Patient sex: M
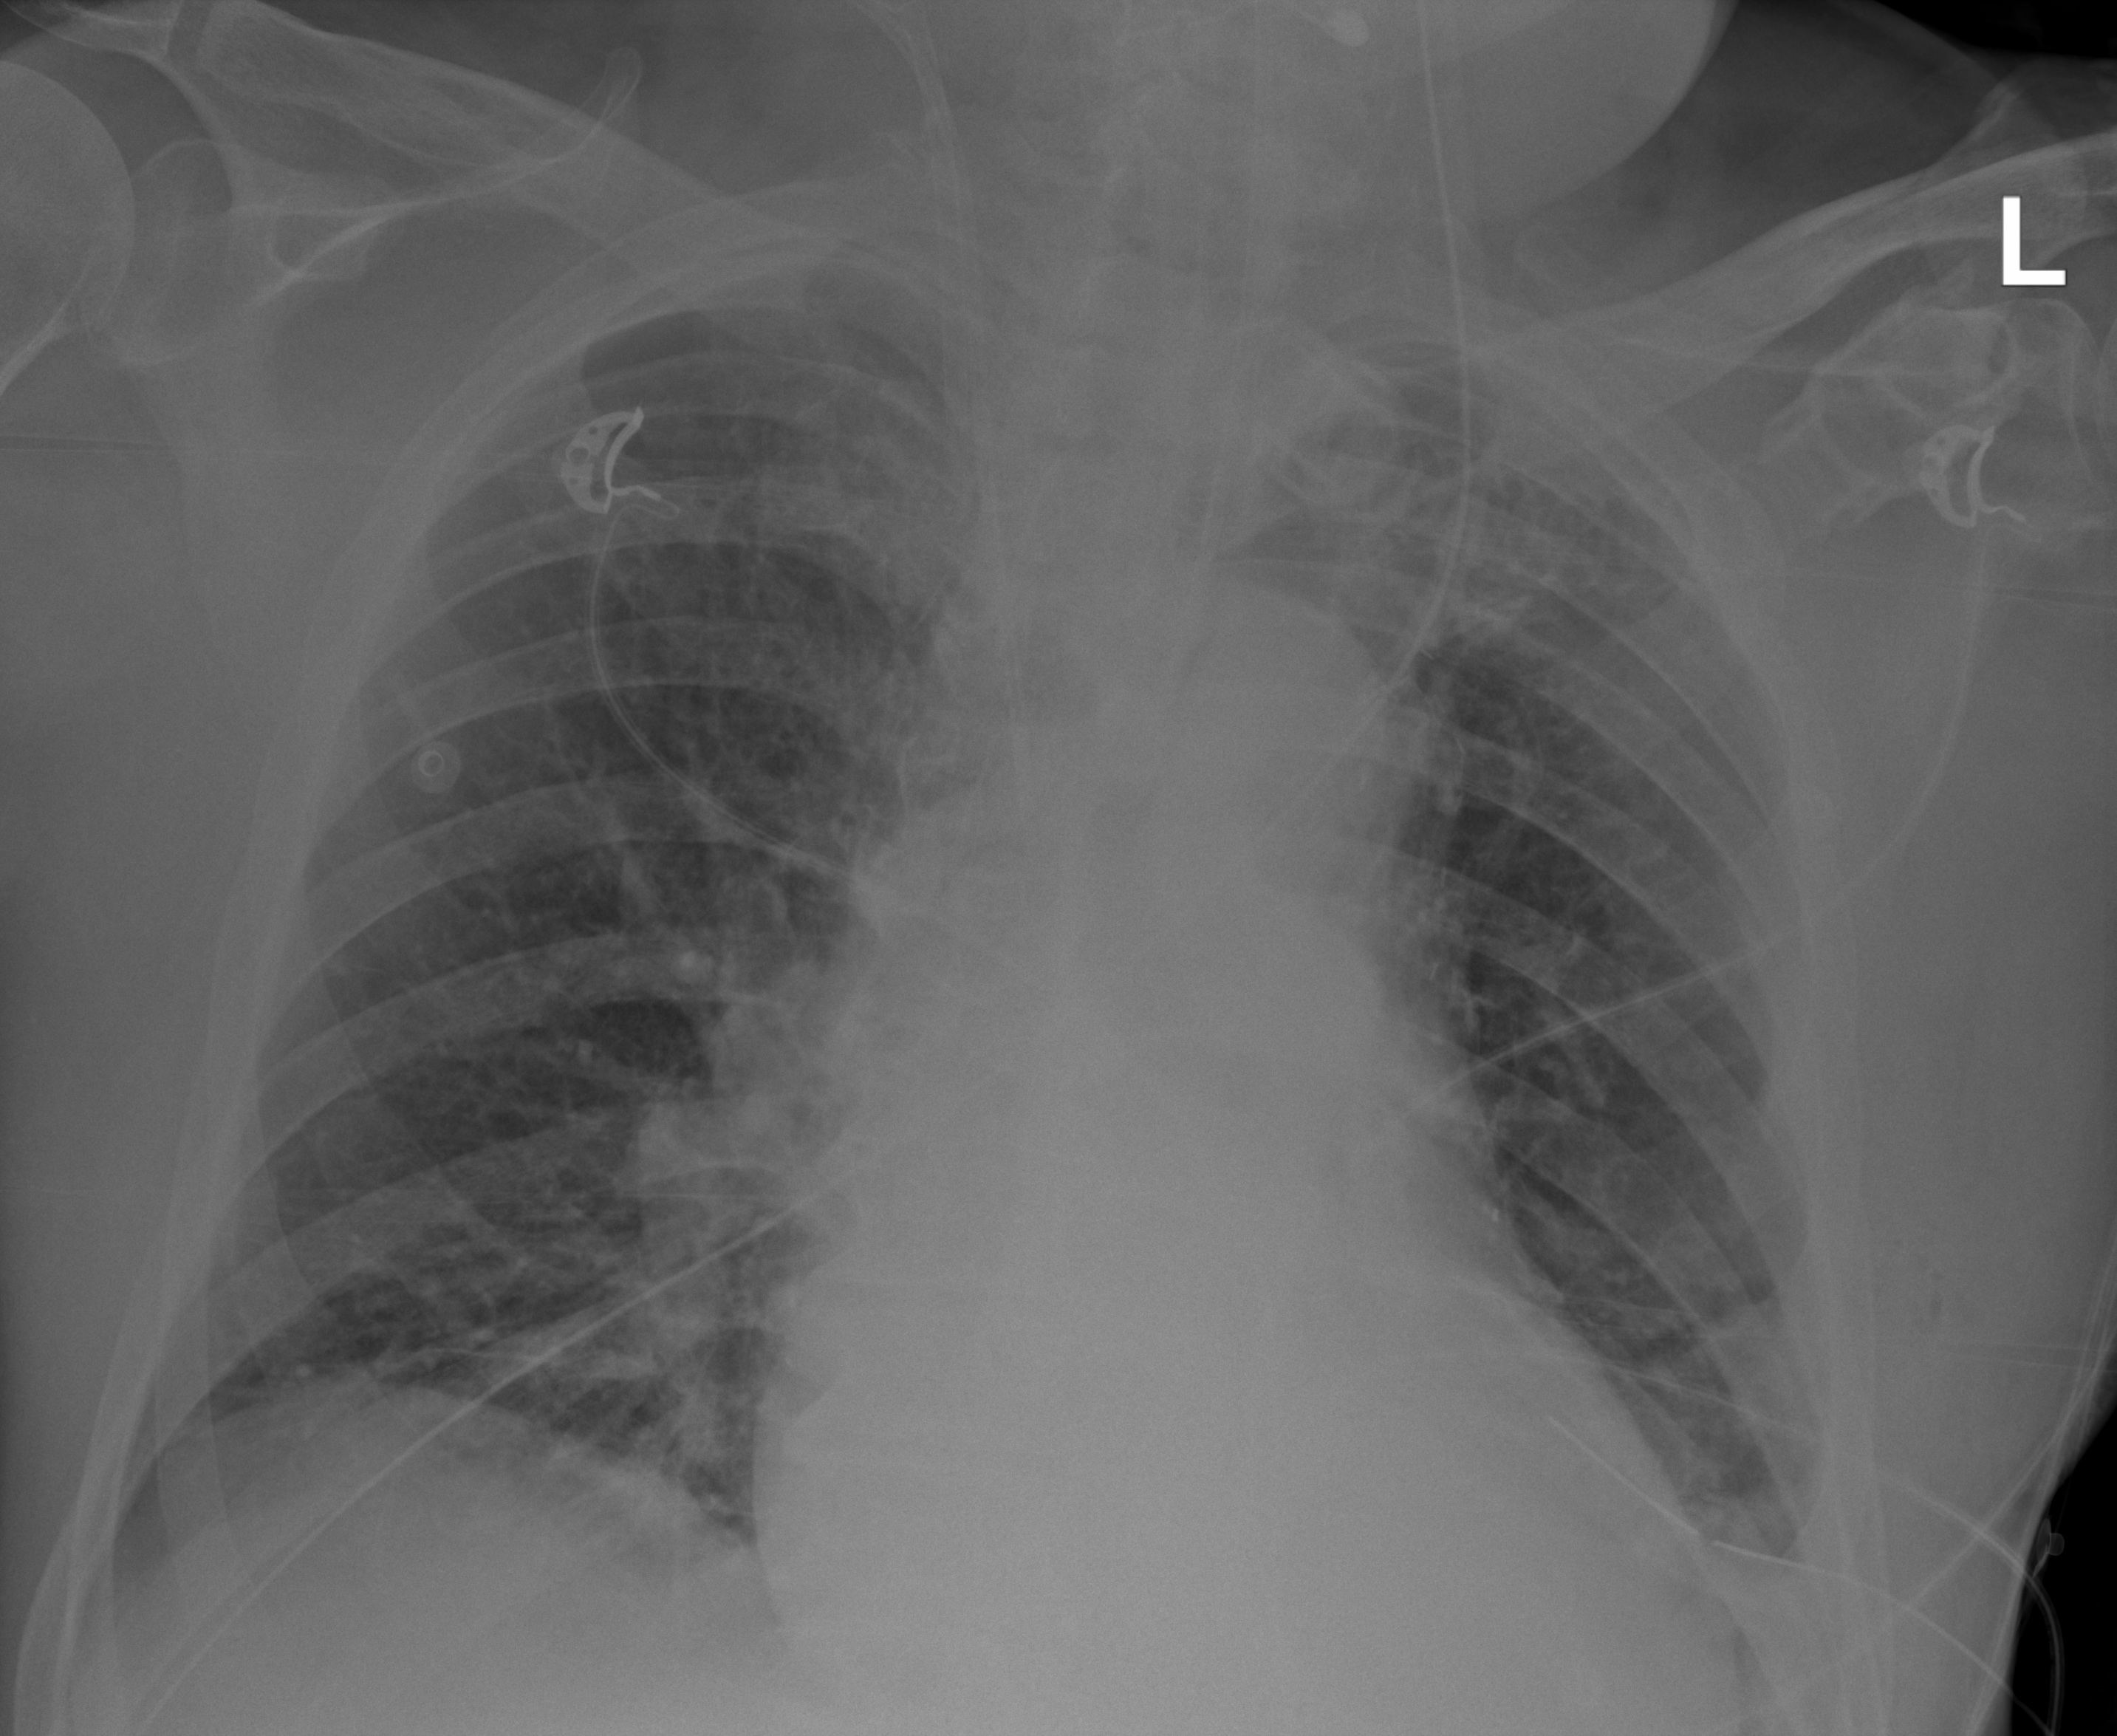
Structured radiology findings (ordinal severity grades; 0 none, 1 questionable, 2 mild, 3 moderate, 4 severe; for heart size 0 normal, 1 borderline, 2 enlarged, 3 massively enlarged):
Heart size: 2
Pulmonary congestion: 0
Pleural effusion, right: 0
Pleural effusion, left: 2
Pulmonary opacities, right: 0
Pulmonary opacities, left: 0
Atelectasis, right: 2
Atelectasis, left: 2